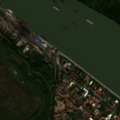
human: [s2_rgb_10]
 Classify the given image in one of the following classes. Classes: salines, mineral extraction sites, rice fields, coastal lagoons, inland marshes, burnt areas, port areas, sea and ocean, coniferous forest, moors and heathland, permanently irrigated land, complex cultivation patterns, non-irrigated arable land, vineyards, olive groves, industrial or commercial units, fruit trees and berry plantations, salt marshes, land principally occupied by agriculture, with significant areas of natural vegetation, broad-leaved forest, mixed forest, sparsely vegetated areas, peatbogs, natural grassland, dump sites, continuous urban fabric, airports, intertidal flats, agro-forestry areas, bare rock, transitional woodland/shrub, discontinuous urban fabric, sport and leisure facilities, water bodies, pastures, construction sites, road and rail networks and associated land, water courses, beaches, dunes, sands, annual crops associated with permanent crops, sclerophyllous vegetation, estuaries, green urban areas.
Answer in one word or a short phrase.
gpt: discontinuous urban fabric, industrial or commercial units, land principally occupied by agriculture, with significant areas of natural vegetation, transitional woodland/shrub, inland marshes, water courses